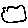
Label: cloud